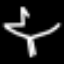
Label: leaf